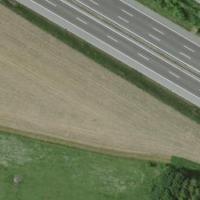
EUNIS habitat code: 57
Species observed at this site:
Chorthippus brunneus